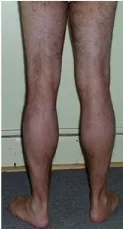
B) Calf hypertrophy in a male (case A:16) and female (case A:30).
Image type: radiology (x_ray)